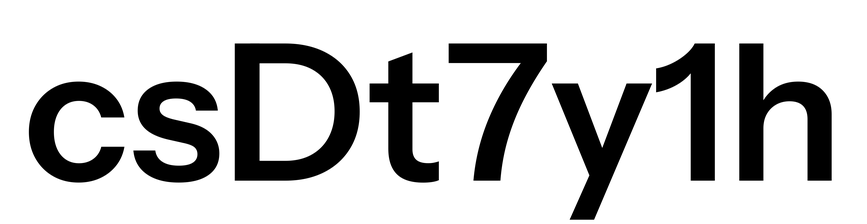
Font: InstrumentSans_SemiBold